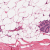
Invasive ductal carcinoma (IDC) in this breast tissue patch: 0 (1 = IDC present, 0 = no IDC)